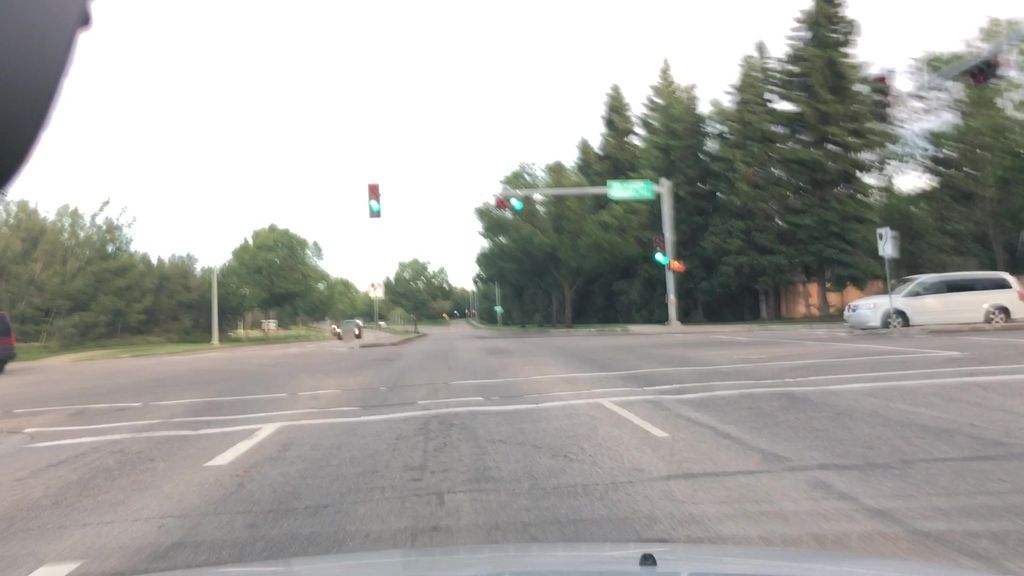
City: edmonton